Interaction volume radius: 5 \u00c5
Interaction volume height: 25 \u00c5
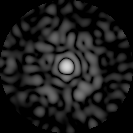
Disorder parameter: 0.8746